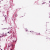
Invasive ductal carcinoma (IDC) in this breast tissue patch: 0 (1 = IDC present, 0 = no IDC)